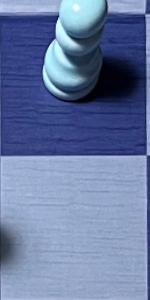
Label: Empty